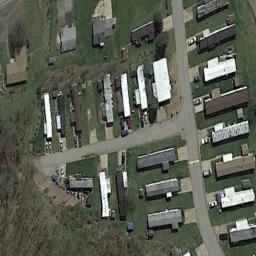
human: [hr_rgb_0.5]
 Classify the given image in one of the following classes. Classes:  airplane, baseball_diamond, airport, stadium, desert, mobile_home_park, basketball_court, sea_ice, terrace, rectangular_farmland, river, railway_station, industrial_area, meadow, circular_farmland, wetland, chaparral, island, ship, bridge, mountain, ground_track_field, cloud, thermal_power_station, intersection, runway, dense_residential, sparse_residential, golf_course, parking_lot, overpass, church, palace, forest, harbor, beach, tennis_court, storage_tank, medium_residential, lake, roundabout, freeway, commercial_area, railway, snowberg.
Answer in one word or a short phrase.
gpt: mobile_home_park